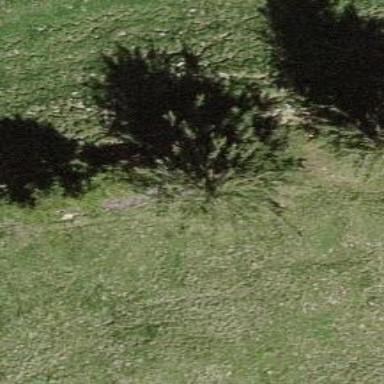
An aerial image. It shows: Needle-leaved tree in nature.